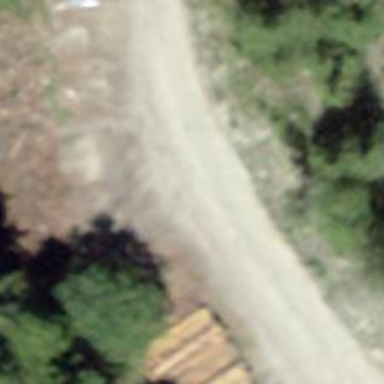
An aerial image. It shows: Well-maintained track road with grade 1 tracktype.